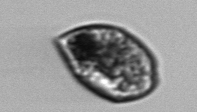
Label: Gyrodinium